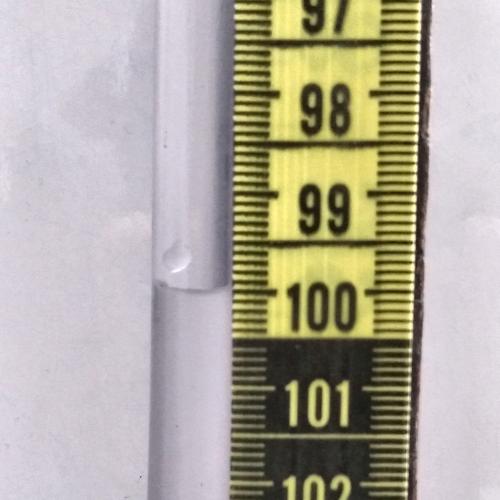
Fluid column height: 100.0 cm